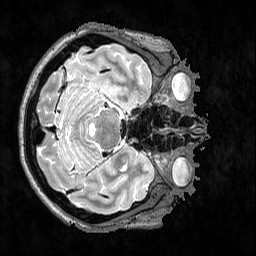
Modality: T2w
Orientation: axial
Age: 24
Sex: female
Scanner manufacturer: siemens
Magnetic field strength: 3 T
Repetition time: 3.2 s
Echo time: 0.564 s